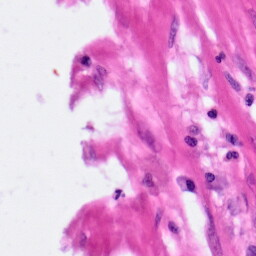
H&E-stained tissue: Pancreatic